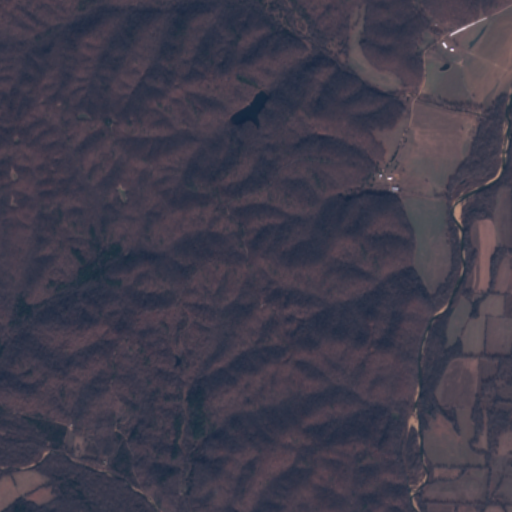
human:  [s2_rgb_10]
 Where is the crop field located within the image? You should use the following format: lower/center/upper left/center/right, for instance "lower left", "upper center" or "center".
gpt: There is no crop field in the image.